Interaction volume radius: 10 \u00c5
Interaction volume height: 15 \u00c5
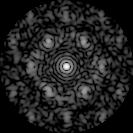
Disorder parameter: 0.6676